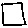
Label: square